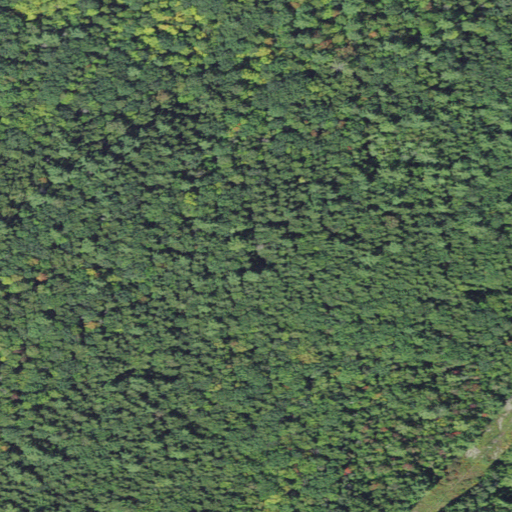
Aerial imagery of mountain in Vermont named Morey Mountain containing evergreen forest, mixed forest, deciduous forest, and woody wetlands